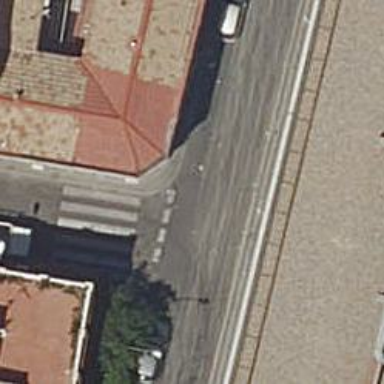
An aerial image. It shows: Residential road with asphalt surface. There is perpendicular parking on the left side of the street.